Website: lowes
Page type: customer-info-address
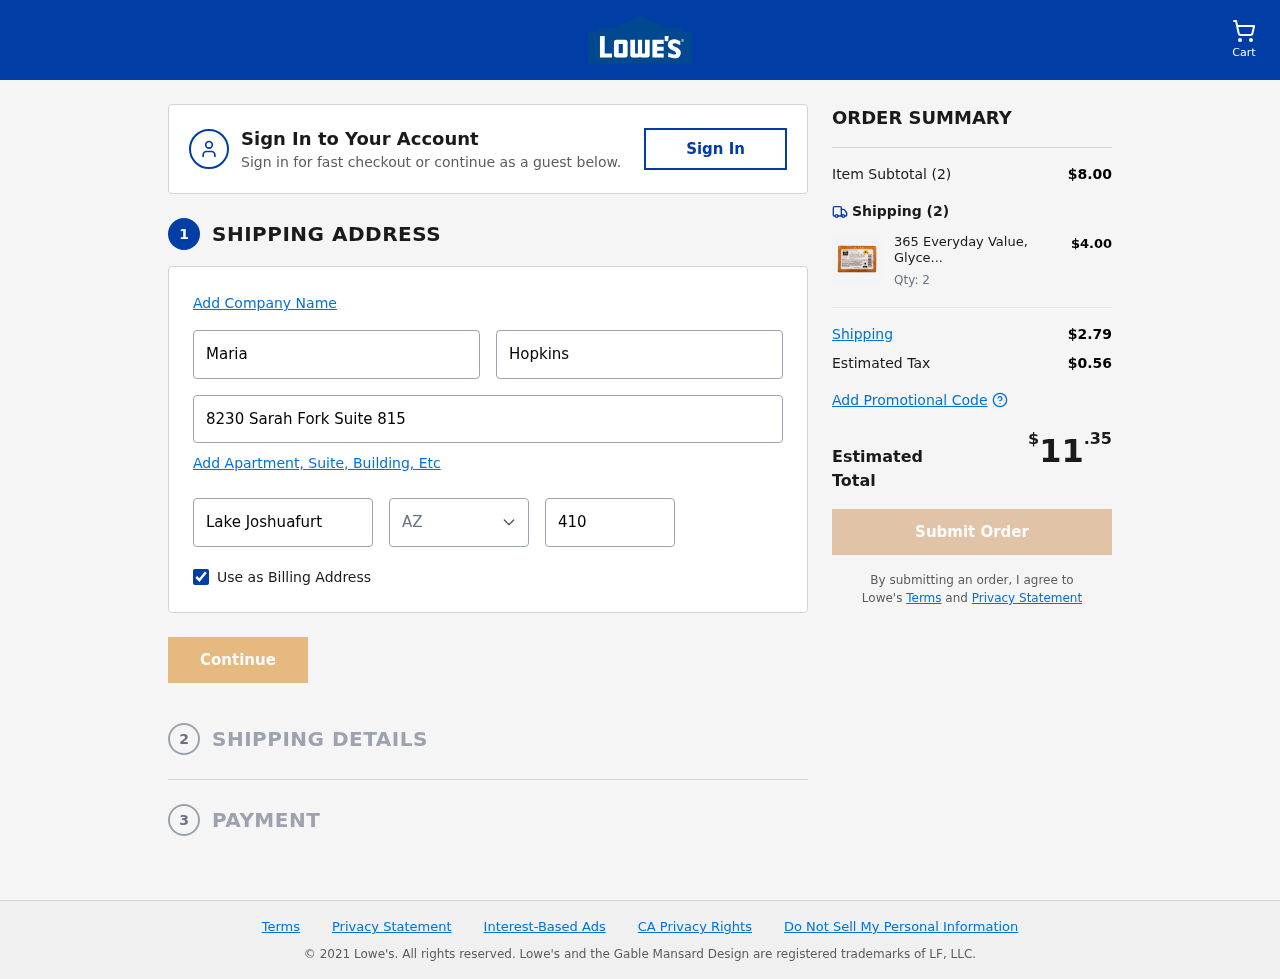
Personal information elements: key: PII_CITY
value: Lake Joshuafurt
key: PII_FIRSTNAME
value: Maria
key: PII_LASTNAME
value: Hopkins
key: PII_POSTCODE
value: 41002
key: PII_STATE_ABBR
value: AZ
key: PII_STREET
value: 8230 Sarah Fork Suite 815
Product elements: key: PRODUCT1_NAME
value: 365 Everyday Value, Glycerin Soap, Vitamin E, 4 oz
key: PRODUCT1_PRICE
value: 4
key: PRODUCT1_QUANTITY
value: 2
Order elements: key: ORDER_NUM_ITEMS
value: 2
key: ORDER_SUBTOTAL
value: $8.00
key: ORDER_NUM_ITEMS2
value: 2
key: ORDER_SHIPPING_COST
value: $2.79
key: ORDER_TAX
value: $0.56
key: ORDER_TOTAL
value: $11.35